Question: I use css to apply rounded corners to li navigation elements. This elements have a border too.
So this is how it looks like:

Like you can see the quality of the rounded corner - border combination is strange, there is a bit of white shining through.
Any idea how to fix that? Do I have to use bg-images?
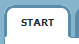
Answer: Unfortunately, yes, you should use background images. Some browsers don't properly handle actual borders with 'border-radius'. You can even see this happening to Stack Overflow's badge styles (which also use 'border-radius') on Firefox. I don't think you can do anything to fix the 'border-radius' issue other than to report bugs to the respective vendors.